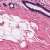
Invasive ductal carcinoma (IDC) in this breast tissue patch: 0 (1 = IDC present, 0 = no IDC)